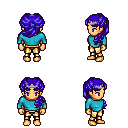
a pixel art fantasy rpg character, female body template, human, tanned skin, teal long-sleeve shirt, gold greaves, blue princess hairstyle, silver tiara, four views (front, back, left, right), 2x2 character sprite sheet, small pixel art, hard edges, no anti-aliasing